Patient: sex F, age 68
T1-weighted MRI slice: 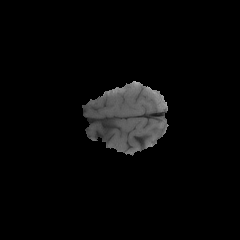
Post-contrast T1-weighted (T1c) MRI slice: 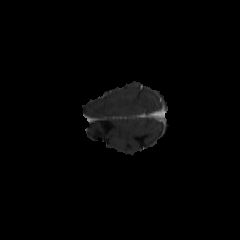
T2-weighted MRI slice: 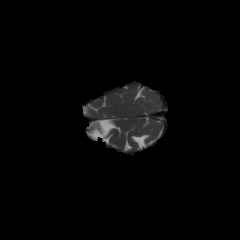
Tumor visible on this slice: no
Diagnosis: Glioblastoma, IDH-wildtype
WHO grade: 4